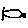
Label: fish